Question: While toying with Swift, I've encountered a situation which crashes and I still not have figured out why.
Let define:
'''
class TestClass {
var iteration: Int = 0
func tick() -> Void{
if iteration > 100000 {
print("Done!")
return
}
iteration++
tick()
}
}
'''
The 'tick()' function calls itself and each time increments 'iteration'. Any call of the type
'''
let test = TestClass()
test.tick()
'''
makes the program crash after a rather small number of recursions (around 50000 on my iMac), with a 'EXC_BAD_ACCESS' error:
If I define a similar 'struct' instead of a 'class', there is no crash (at least not in these limits). Note that when it crashes, the program uses only a few MB of RAM.
I can't explain yet why this crashes. Does anybody have an explanation? The 'callbackStorage' value seem suspicious but I haven't found any pointer on this.
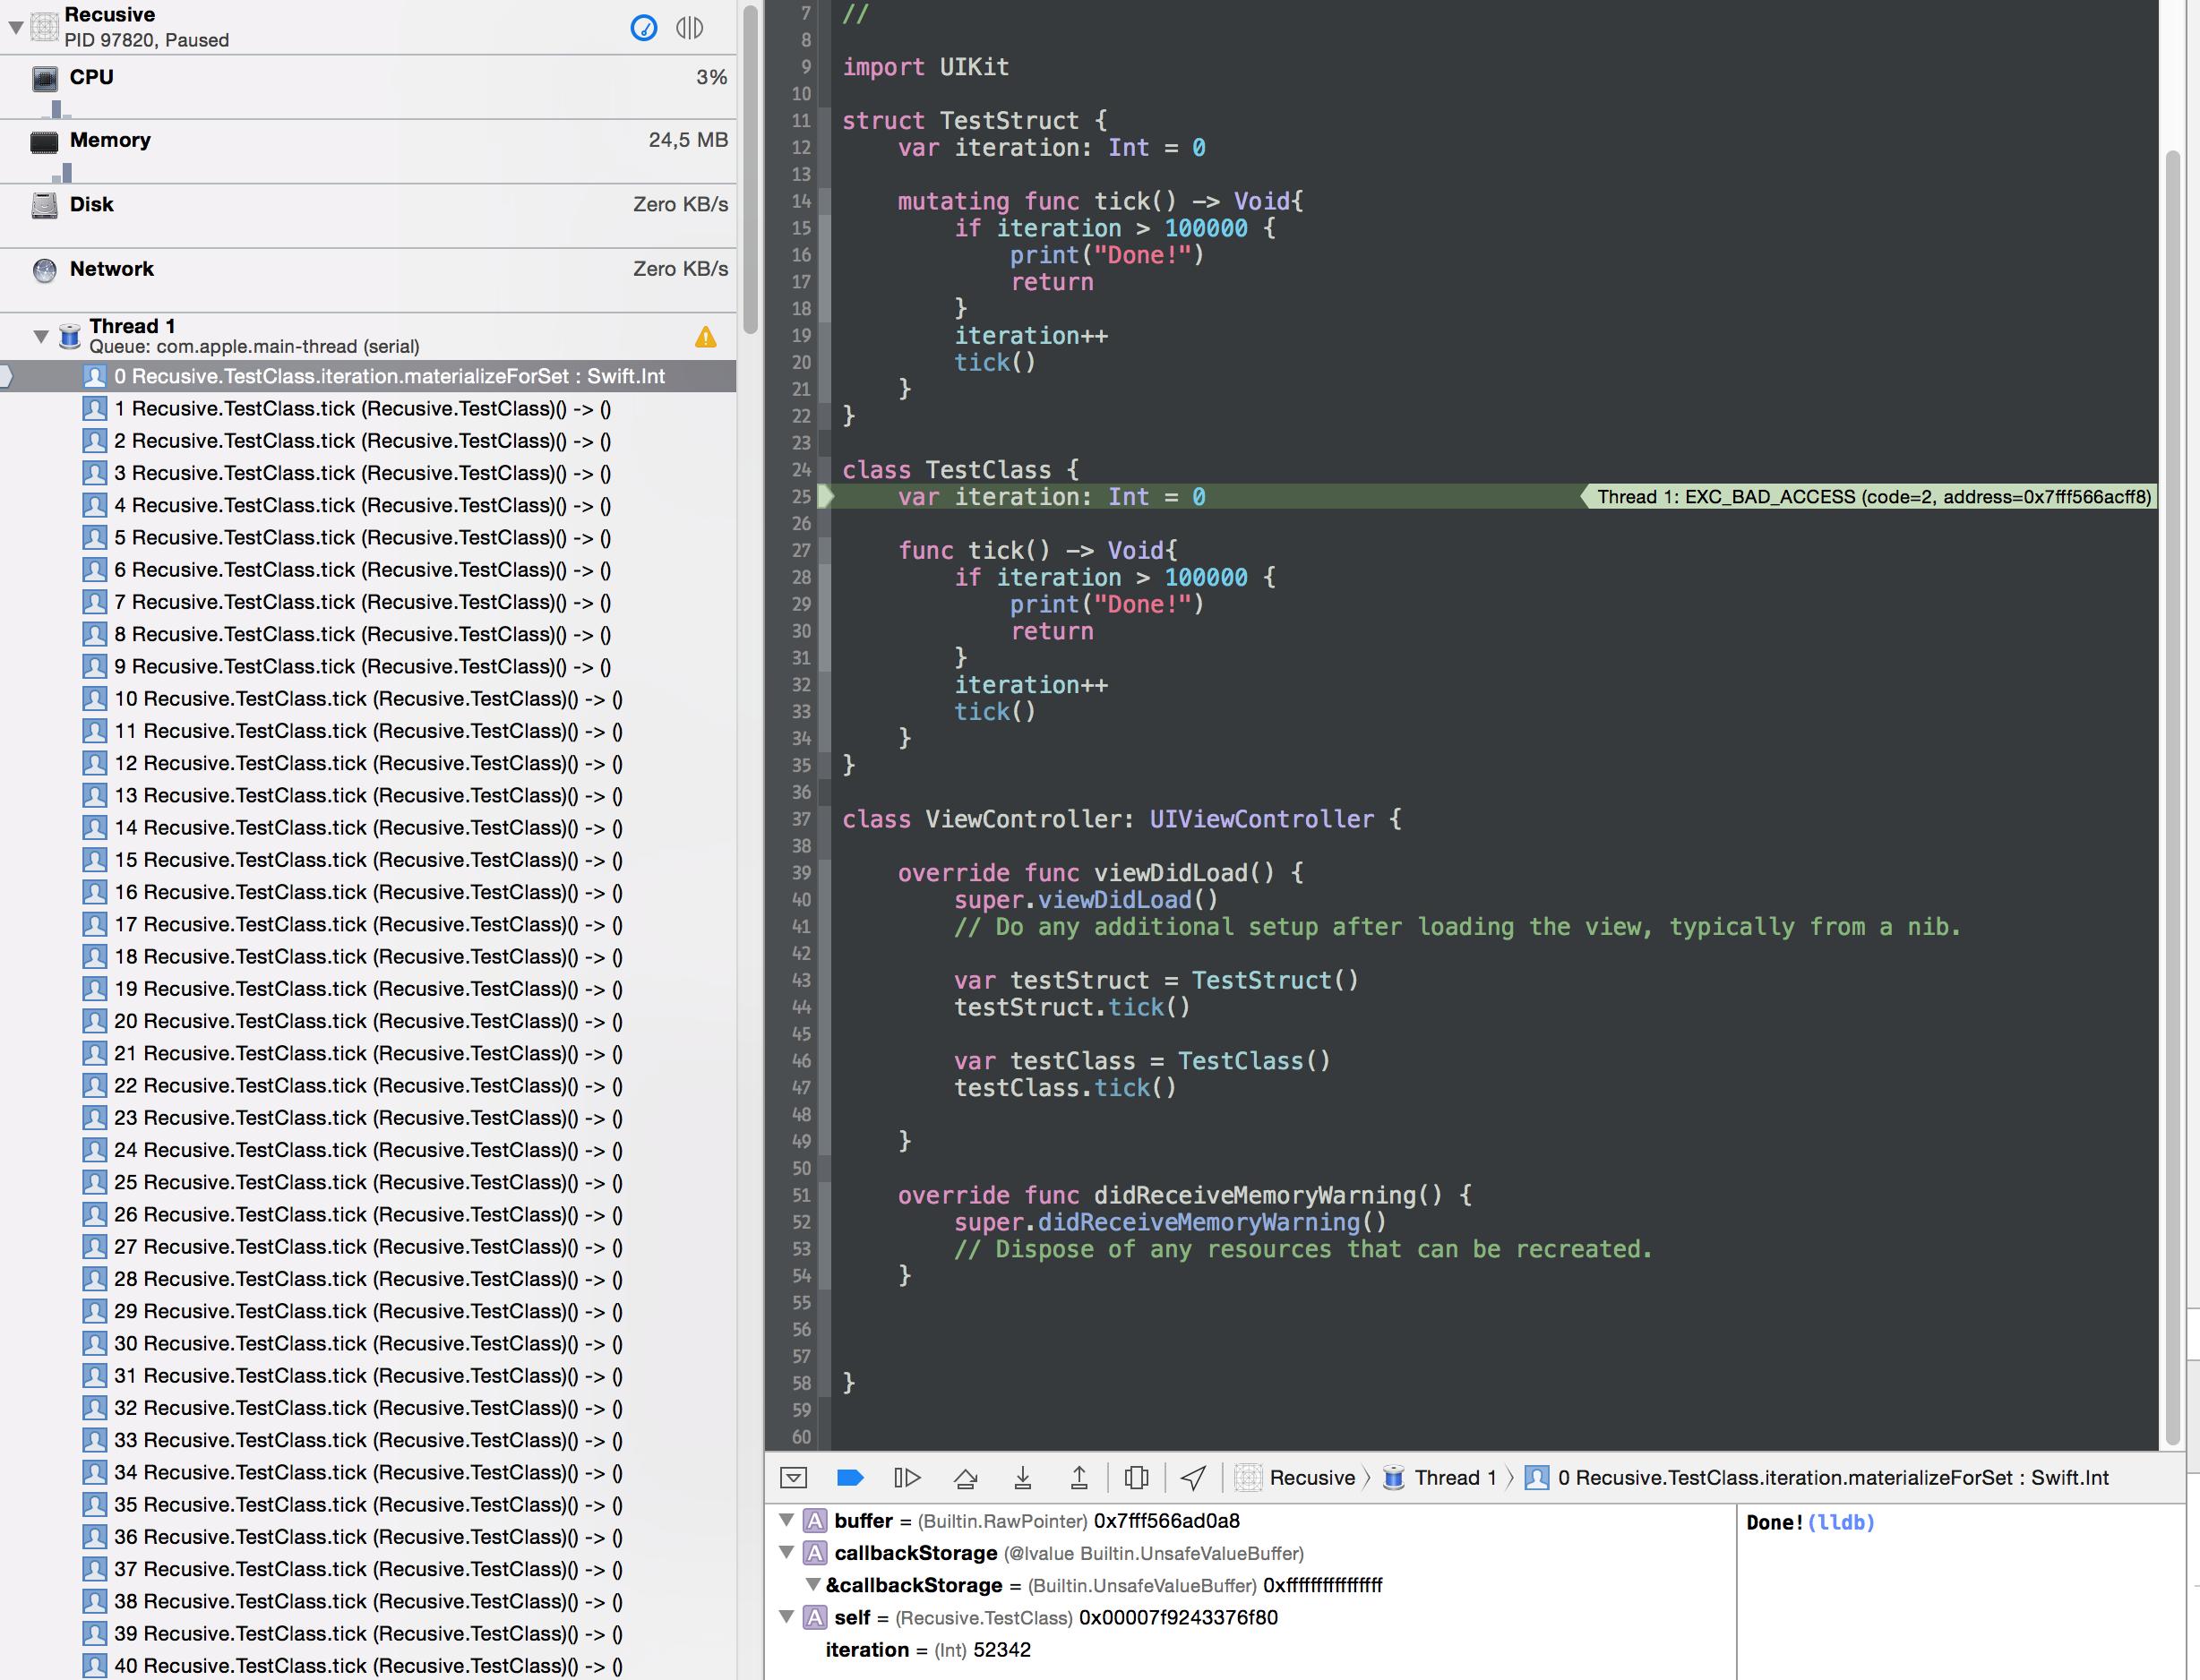
Answer: The runtime error that you are experiencing here is a stack overflow. The fact that you do not experience it when modifying the definition to use a struct does not mean it will not occur. Increase the iteration depth just slightly and you will also be able to achieve the same runtime error with the struct implementation. It will get to this point sooner with the class implementation because of the implicit arguments being passed around.